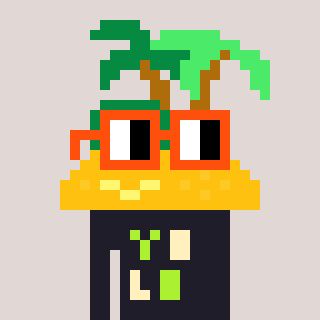
a pixel art character with square orange glasses, a island-shaped head and a grayscale-colored body on a warm background